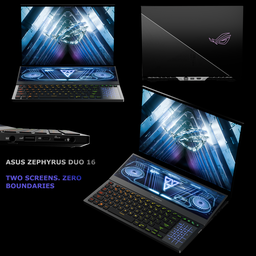
Label: electronics